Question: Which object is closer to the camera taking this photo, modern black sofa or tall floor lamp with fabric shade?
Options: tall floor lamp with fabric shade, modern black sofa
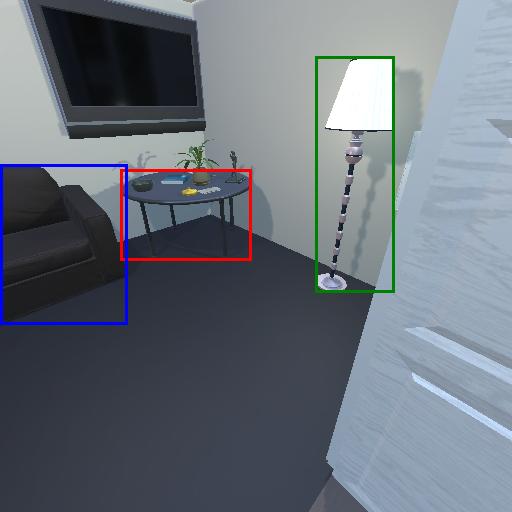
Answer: tall floor lamp with fabric shade